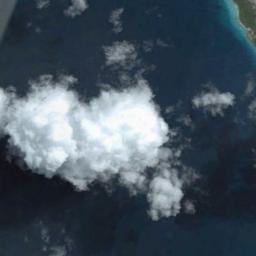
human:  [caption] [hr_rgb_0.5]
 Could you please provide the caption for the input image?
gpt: A little white cloud floated above the blue figure .

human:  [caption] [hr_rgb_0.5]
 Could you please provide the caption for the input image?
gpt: The cumulus clouds are located above the surface of the sea .

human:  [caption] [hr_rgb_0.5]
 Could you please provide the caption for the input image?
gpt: Large group of white clouds on the blue sea .

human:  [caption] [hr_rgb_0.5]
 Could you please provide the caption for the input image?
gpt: The white cloud is above green land and blue sea .

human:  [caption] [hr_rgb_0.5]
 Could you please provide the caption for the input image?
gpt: There are a few pieces of white clouds over a blue sea .